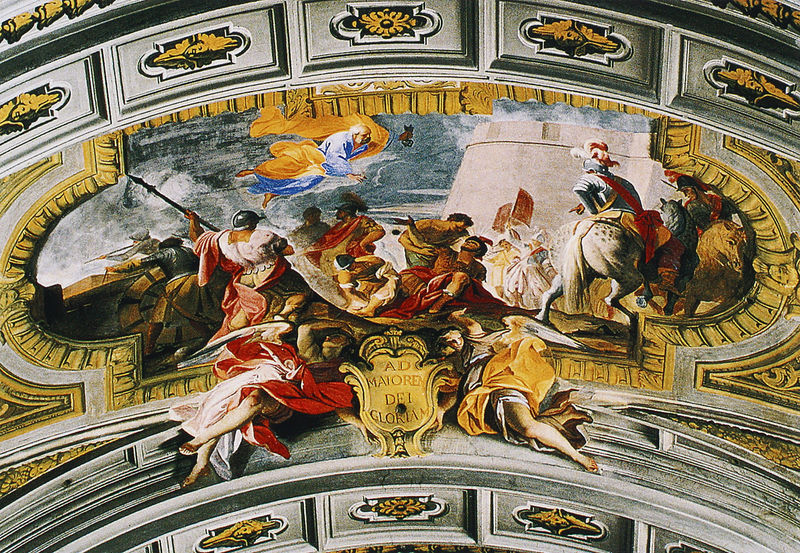
Titel: Sant’ Ignazio, Deckenfresken
Künstler: Andrea Pozzo
Standort: Rom, S. Ignazio (EU - I - Latium)
Schlagwörter: blau, flügel, gemälde, himmel, weiß, gelb, haus, rot, malerei, barock, rahmen, gold, decke, gewänder, pferd, pferde, reiter, engel, schrift, bogen, kuppel, lanze, soldaten, kartusche, gewölbe, burg, festung, soldat, rüstung, fries, wappen, gewehr, kassetten, speer, deckengemälde, fresko, petrus, deckenmalerei, tonnengewölbe, gloriam, egemälde, dei gloria, ad maiore dei gloria